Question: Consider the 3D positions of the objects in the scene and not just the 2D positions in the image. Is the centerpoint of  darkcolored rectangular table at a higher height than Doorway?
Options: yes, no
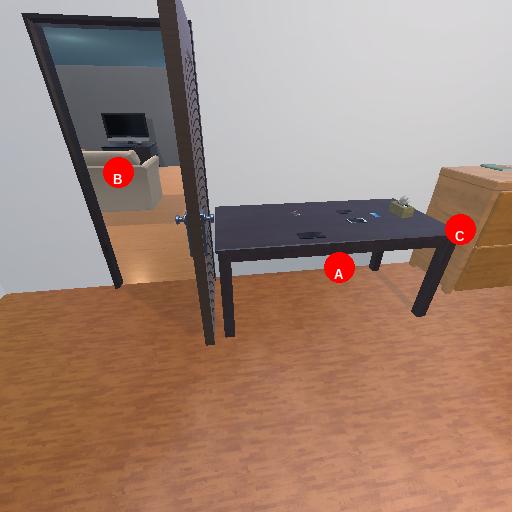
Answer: yes